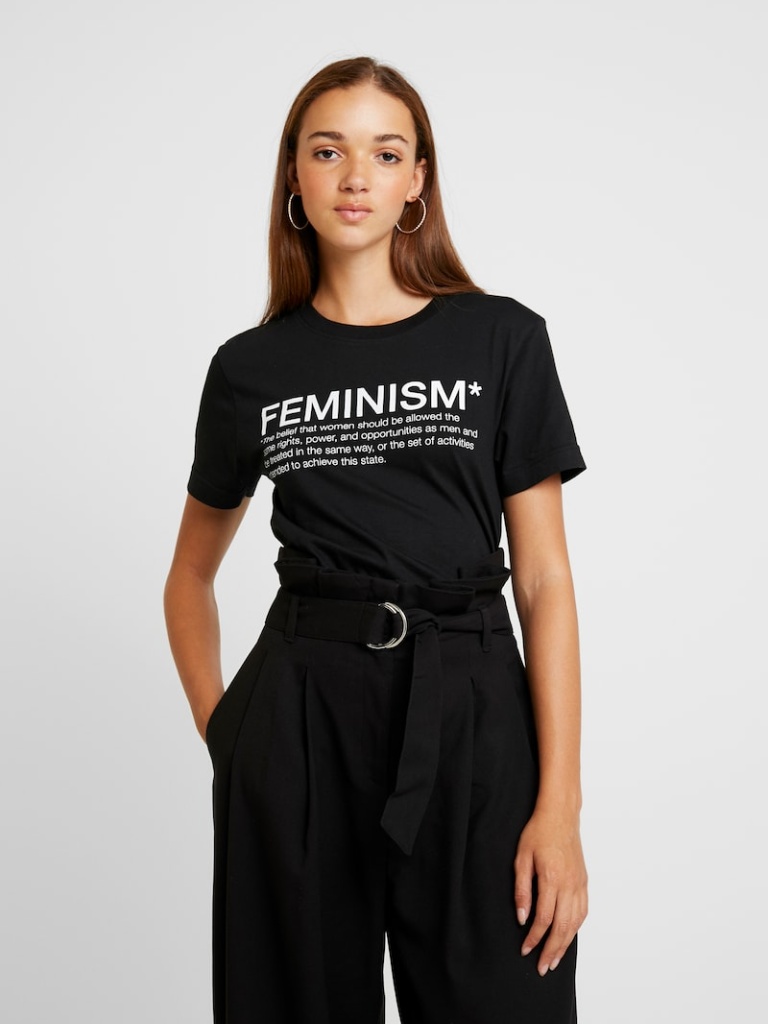
cotton tight short sleeve waist length Fully Tucked in crew t-shirt